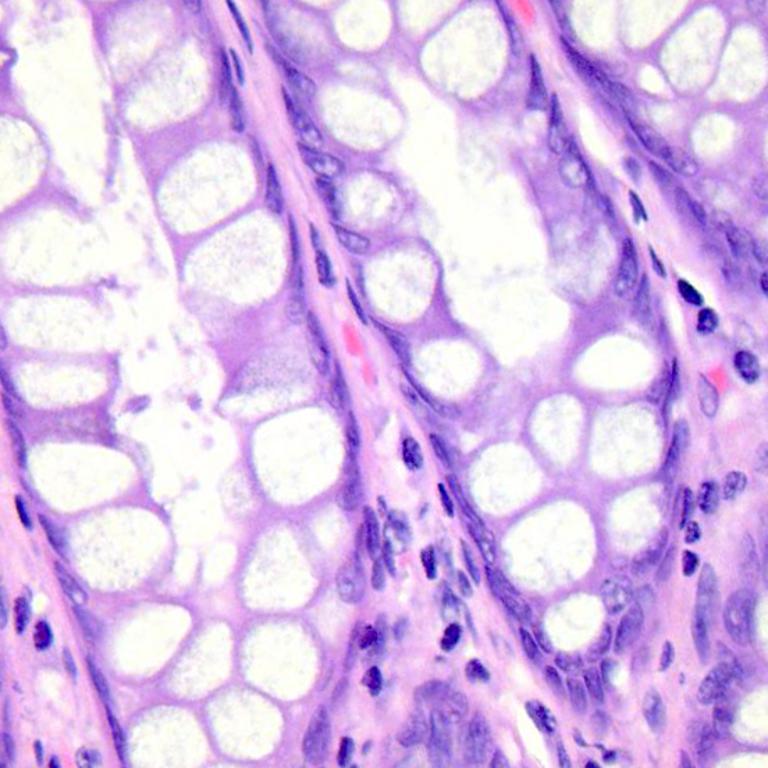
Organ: colon
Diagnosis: benign